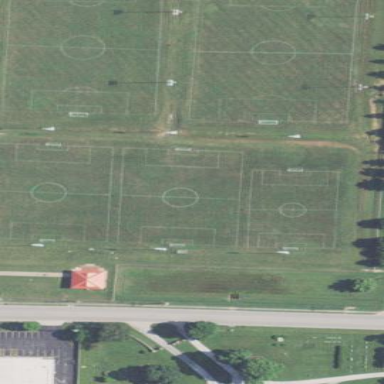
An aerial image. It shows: Soccer pitch designated for leisure and sports activities.